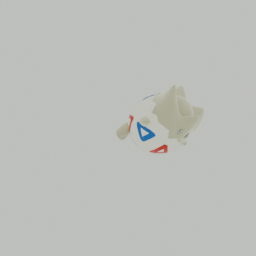
Label: animals